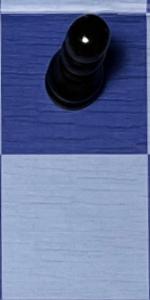
Label: Empty